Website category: university
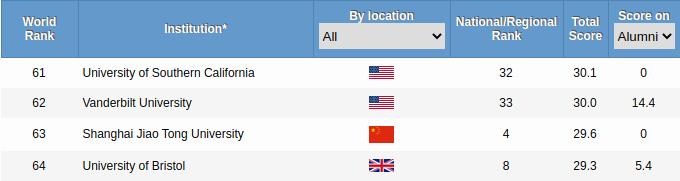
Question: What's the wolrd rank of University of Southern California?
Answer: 61

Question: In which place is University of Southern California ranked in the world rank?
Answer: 61

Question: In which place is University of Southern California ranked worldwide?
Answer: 61

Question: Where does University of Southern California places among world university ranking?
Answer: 61

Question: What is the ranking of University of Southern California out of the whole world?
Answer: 61

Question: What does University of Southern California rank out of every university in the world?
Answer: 61

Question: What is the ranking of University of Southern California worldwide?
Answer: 61

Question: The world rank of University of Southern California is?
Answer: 61

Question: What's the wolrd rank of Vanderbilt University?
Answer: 62

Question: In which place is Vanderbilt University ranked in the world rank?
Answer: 62

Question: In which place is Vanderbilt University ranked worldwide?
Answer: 62

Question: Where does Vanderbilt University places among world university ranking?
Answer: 62

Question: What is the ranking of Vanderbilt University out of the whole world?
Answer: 62

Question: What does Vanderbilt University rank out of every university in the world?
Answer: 62

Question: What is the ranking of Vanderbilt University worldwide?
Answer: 62

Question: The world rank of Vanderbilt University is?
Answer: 62

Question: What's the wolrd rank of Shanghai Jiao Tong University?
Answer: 63

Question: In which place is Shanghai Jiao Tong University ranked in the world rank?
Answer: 63

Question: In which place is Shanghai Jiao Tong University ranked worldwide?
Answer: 63

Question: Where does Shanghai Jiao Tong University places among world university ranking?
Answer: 63

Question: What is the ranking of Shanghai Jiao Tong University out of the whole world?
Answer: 63

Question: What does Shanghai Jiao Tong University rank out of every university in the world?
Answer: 63

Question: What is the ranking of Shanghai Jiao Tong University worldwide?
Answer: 63

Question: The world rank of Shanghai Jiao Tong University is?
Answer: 63

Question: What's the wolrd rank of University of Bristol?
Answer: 64

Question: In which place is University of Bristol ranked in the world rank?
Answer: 64

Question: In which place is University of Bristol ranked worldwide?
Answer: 64

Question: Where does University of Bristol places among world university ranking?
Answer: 64

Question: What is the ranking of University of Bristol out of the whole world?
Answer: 64

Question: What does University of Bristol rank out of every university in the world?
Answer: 64

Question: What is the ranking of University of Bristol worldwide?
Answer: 64

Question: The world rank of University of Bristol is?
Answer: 64

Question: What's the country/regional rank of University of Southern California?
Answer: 32

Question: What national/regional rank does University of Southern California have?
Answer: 32

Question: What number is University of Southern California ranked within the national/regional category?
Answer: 32

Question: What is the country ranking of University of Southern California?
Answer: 32

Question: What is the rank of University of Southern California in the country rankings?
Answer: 32

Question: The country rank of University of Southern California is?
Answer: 32

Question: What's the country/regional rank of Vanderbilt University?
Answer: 33

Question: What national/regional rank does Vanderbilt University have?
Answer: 33

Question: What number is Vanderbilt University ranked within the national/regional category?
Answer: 33

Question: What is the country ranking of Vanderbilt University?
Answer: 33

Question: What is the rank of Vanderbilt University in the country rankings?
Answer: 33

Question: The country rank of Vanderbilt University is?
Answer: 33

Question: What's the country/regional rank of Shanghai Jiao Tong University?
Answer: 4

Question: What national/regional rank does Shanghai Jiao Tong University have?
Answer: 4

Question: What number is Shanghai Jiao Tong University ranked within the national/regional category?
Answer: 4

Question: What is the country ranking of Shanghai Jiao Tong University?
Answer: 4

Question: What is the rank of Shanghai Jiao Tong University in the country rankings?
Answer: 4

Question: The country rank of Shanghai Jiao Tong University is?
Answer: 4

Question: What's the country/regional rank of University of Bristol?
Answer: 8

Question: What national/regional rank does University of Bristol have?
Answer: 8

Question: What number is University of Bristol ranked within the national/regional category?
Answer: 8

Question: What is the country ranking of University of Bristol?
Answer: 8

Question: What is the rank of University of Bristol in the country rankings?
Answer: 8

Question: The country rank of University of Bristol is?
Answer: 8

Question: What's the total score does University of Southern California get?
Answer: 30.1

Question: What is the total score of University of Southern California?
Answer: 30.1

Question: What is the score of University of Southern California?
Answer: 30.1

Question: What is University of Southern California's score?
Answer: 30.1

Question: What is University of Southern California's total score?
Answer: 30.1

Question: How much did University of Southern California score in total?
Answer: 30.1

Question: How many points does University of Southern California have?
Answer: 30.1

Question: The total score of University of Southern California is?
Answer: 30.1